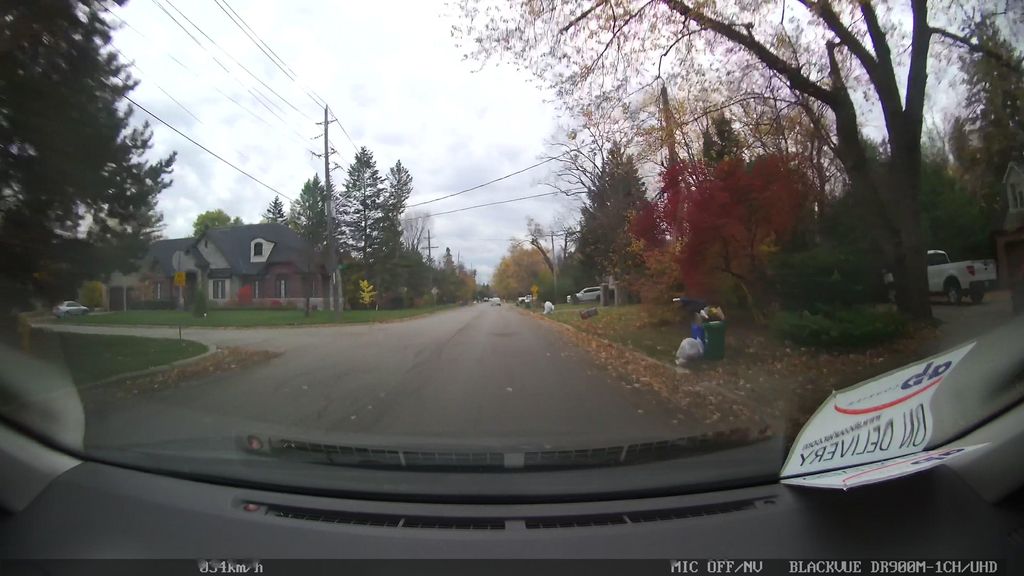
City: toronto